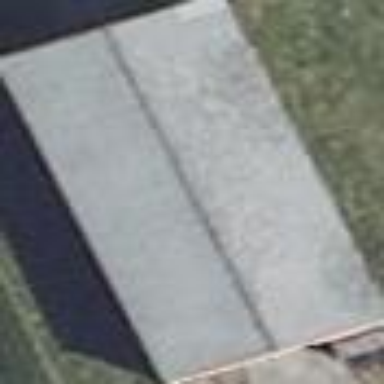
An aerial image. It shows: Shed building.